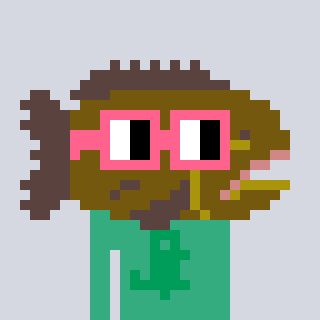
a pixel art character with square pink glasses, a grouper-shaped head and a teal-colored body on a cool background